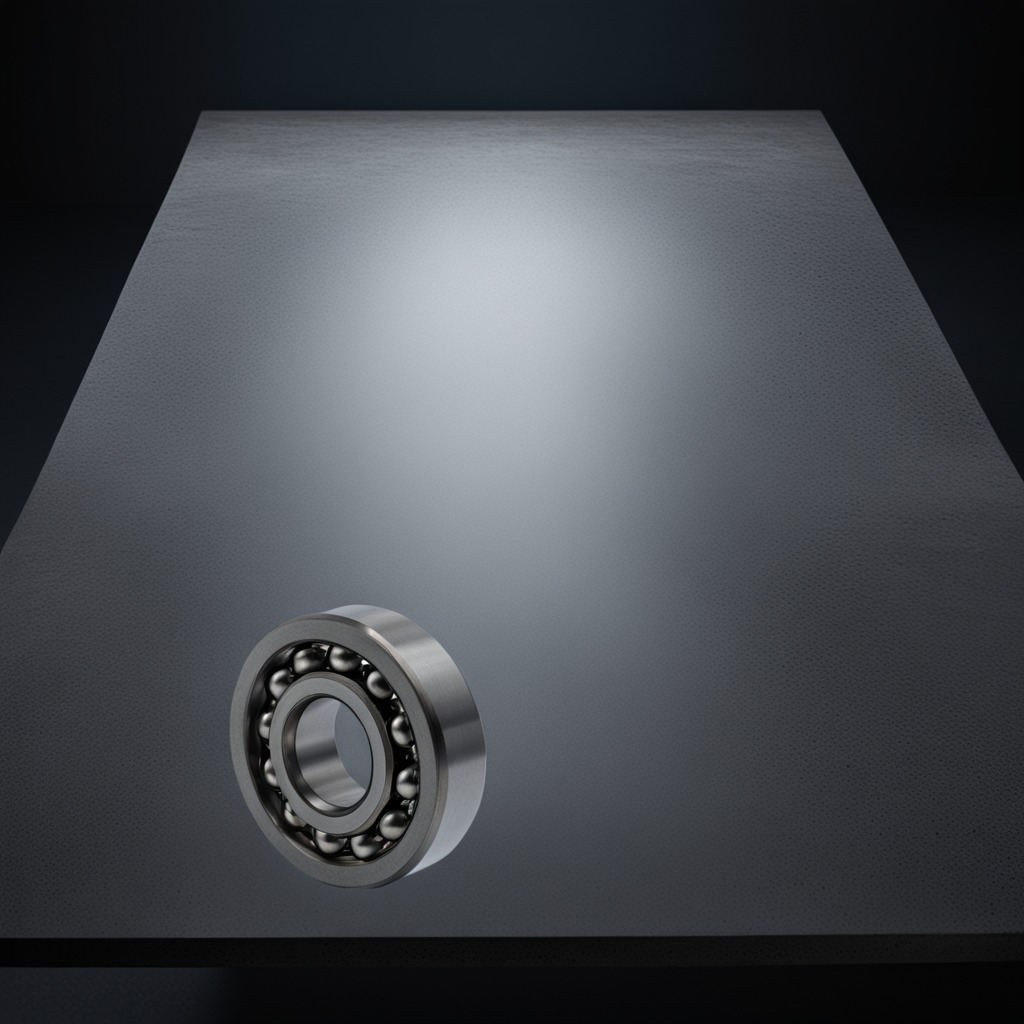
A metal ball bearing is lying on a clean granite table inside a workshop at night.